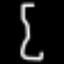
Label: hourglass